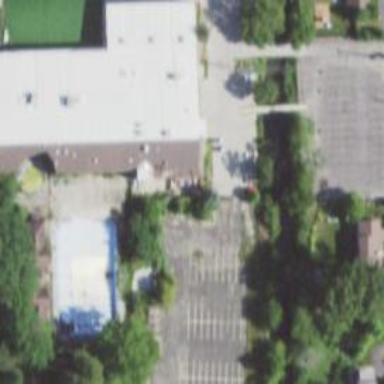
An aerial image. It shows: Building that houses fitness center.